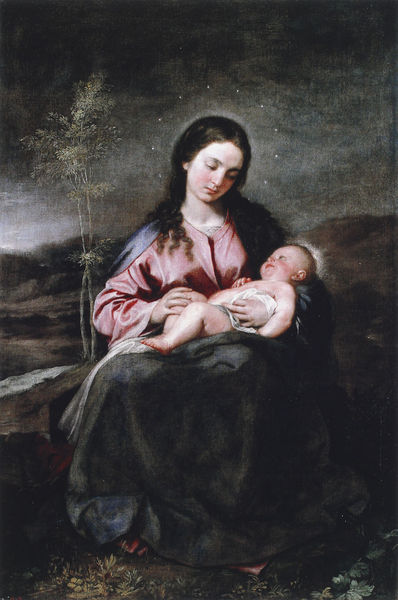
Titel: Die Jungfrau mit dem Kind
Künstler: Alonso Cano
Institution: Madrid, Museo del Prado
Schlagwörter: baum, blau, dunkel, gemälde, himmel, nackt, schatten, umhang, wasser, wolken, landschaft, sitzen, frau, kleid, licht, nacht, schwarz, blick, dame, rot, tuch, jung, falten, gesicht, öl, hügel, strauch, gewand, haare, mantel, sitzend, kind, mutter, locken, rosa, bäumchen, liegen, schlafen, berge, baby, detail, sitzt, liegend, regen, pink, stillen, jungfrau, sterne, leinwand, schoss, heiligenschein, christus, jesus, graublau, blickkontakt, heilig, maria, madonna, mutter gottes, gottesmutter, dunkeö, windel, hellhäutig, bethlehem